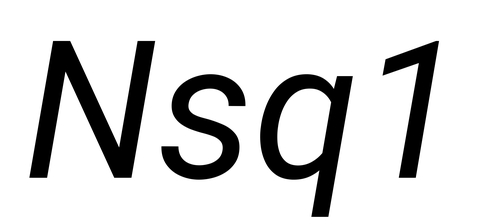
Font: Roboto-Italic_Italic